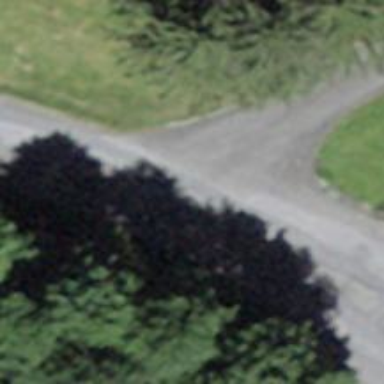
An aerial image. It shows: Unclassified road.